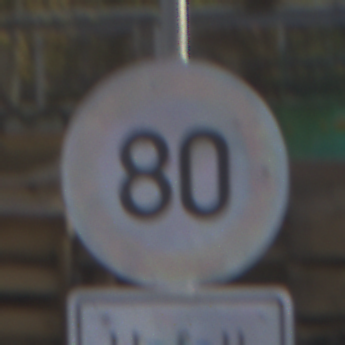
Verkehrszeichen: Geschwindigkeit80
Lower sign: HinweiseAufGefahrenDurchVerbaleAngabe8
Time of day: MorningAfternoon
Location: Outdoor (Urban)
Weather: PartlyCloudy
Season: NotSpecified
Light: Natural